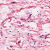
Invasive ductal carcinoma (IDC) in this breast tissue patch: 0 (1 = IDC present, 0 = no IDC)